RGB frame:
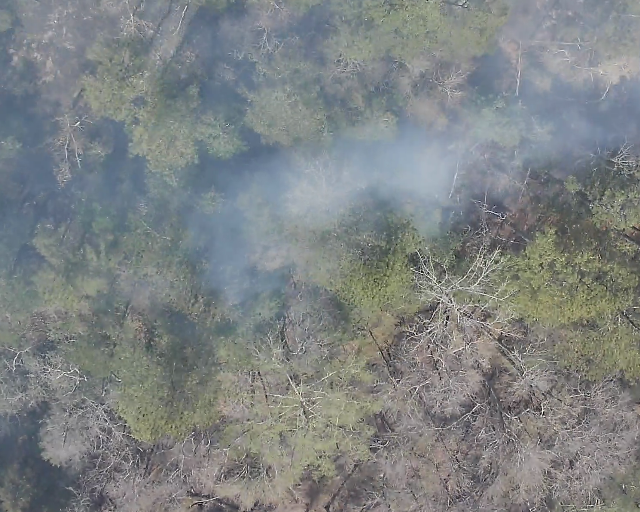
Thermal frame:
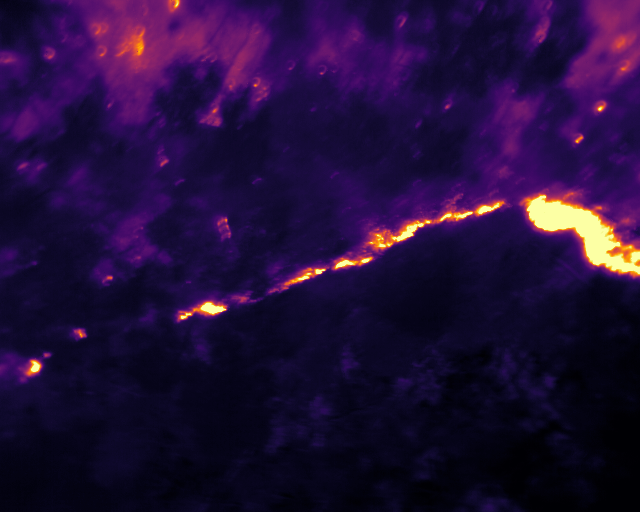
Captured: 2026-02-26 03:42:54
Pixels at or above 80 °C: 4657 (fraction of frame: 0.01421)